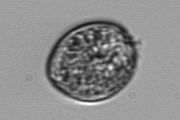
Label: Prorocentrum